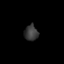
Tissue: lung
Cell type: Epithelial cells
Senescence score: 0.2025
Nuclear area (px): 210
Mean DAPI intensity: 57.567